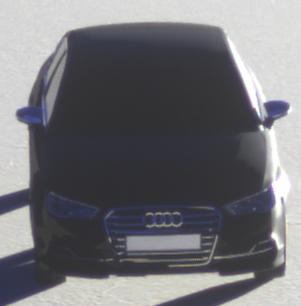
Make: Audi
Model: S3
Detailed model: 8V
Model produced from: 2013
Model produced until: 2020
Doors: 4
Color: black
Road condition: dry road
Daytime: sunrise or sunset
Contrast: high contrast